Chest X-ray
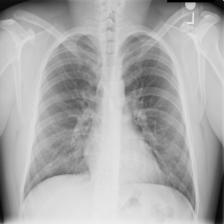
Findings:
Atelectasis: negative
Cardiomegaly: negative
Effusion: negative
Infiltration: negative
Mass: negative
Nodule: negative
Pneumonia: negative
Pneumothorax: negative
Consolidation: negative
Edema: negative
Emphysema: negative
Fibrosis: negative
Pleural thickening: negative
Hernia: negative